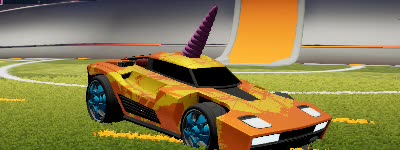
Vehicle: breakout